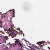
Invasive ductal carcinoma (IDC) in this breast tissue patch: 0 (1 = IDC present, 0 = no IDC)